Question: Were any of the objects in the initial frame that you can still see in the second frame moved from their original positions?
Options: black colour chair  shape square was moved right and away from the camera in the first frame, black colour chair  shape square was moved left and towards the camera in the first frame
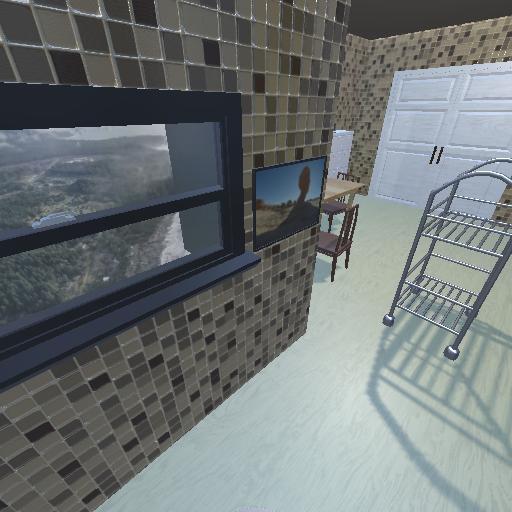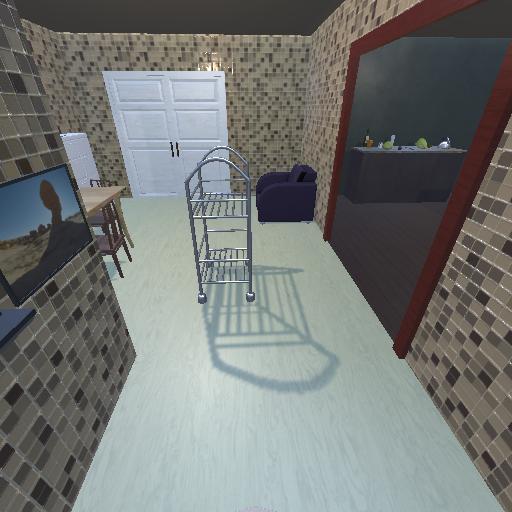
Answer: black colour chair  shape square was moved right and away from the camera in the first frame